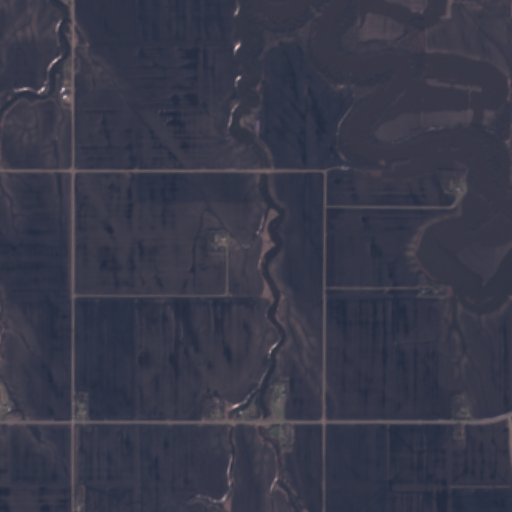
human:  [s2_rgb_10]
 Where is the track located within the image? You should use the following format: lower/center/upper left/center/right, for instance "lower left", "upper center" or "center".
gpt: There is no track in the image.